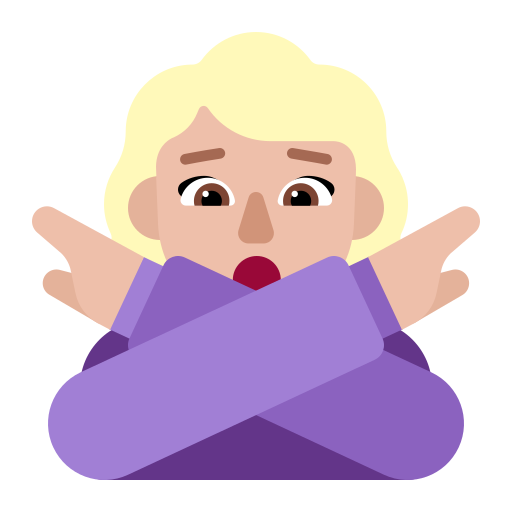
woman gesturing no flat  light